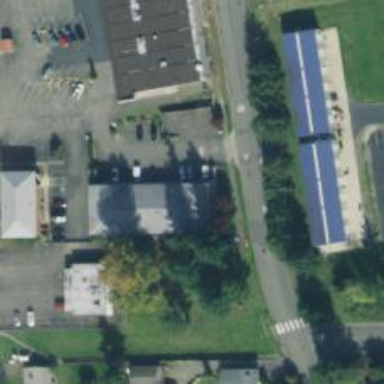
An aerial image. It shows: Healthcare clinic.